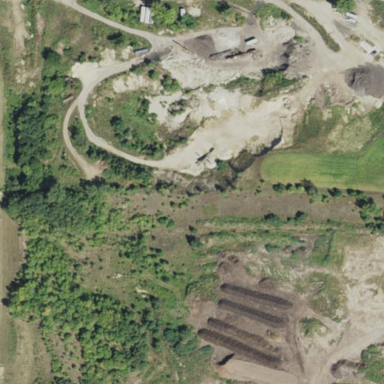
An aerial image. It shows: Quarry area.